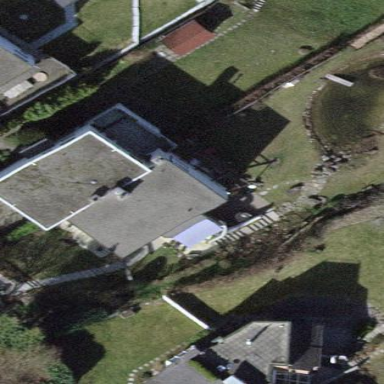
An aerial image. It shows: Building with flat roof.